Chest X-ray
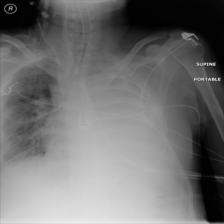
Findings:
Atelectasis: positive
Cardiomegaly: negative
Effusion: negative
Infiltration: negative
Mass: negative
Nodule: negative
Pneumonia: negative
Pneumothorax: negative
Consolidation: negative
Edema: negative
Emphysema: negative
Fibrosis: negative
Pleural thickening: negative
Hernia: negative